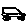
Label: car